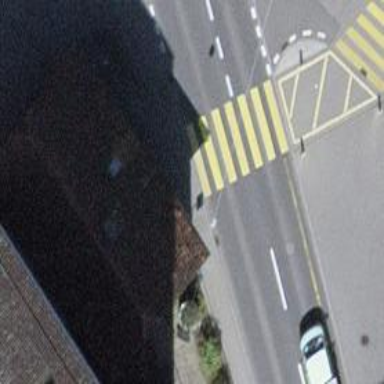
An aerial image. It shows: Uncontrolled crossing on the road.